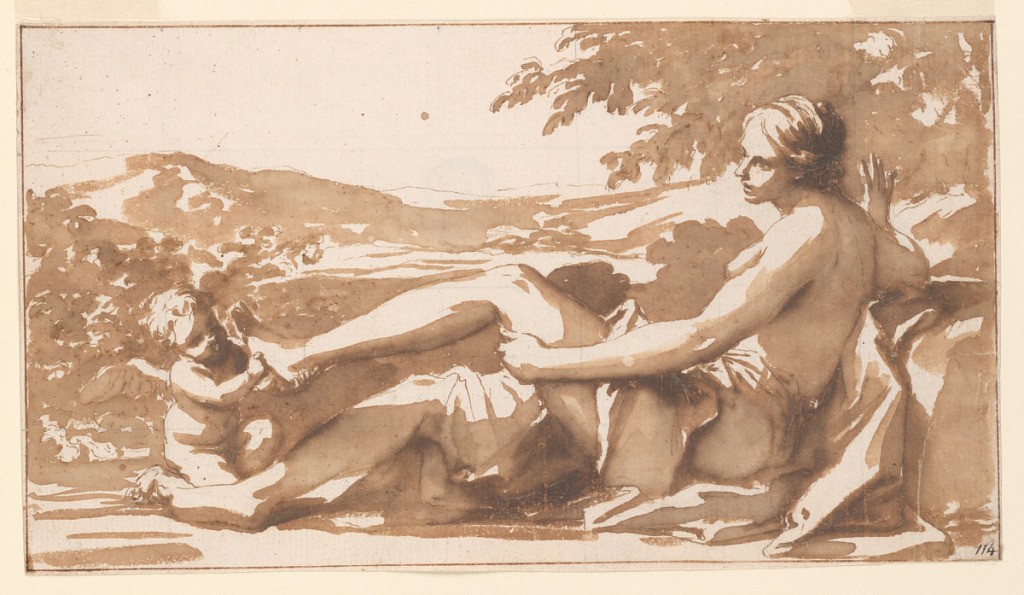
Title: Study for an Overdoor Painting, Cupid Removes a Thorn from the Foot of Venus
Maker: Marc Antonio Franceschini, Italian, 1648 – 1729
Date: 1707
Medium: Pen and brown ink, brush and brown wash, graphite on paper, lined
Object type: Drawing
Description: Figure of a woman (Venus), shown in profile, sits on the ground, turned toward left and leaning with her back against an elevation of rock. Her expression is full of pain--she gestures with her right hand to express further suffering. Her left arm holds her left leg, and Cupid tries to remove a thorn from the sole of her foot. Framing line in pen and brown ink. Squared in graphite.